Question: I created my own custom template and backend layout.
Here is my backend layout code :
'''
backend_layout {
colCount = 3
rowCount = 2
rows {
1 {
columns {
1 {
name = Solution 1
colPos = 1
}
2 {
name = Solution 2
colPos = 0
}
3 {
name = Solution 3
colPos = 2
}
}
}
2 {
columns {
1 {
name = Products 1
colPos = 3
}
2 {
name = Products 2
colPos = 4
}
3 {
name = Products 3
colPos = 5
}
}
}
}
}
'''
Here is my custom template, I just have included the section of html file :
'''
<div class="row" id="solution">
<!-- ###SOLUTIONLEFT### Start-->
<!-- ###SOLUTIONLEFT### End-->
<!-- ###SOLUTIONMID### Start-->
<!-- ###SOLUTIONMID### End-->
<!-- ###SOLUTIONRIGHT### Start-->
<!-- ###SOLUTIONRIGHT### End-->
</div>
<div class ="row" id="product">
<!-- ###PRODUCTLEFT### Start -->
<!-- ###PRODUCTLEFT### End -->
<!-- ###PRODUCTMID### Start -->
<!-- ###PRODUCTMID### End -->
<!-- ###PRODUCTRIGHT### Start -->
<!-- ###PRODUCTRIGHT### End -->
</div>
'''
My page template code is :
'''
page.10.subparts {
SOLUTIONLEFT< styles.content.getLeft
SOLUTIONMID< styles.content.get
SOLUTIONRIGHT< styles.content.getRight
PRODUCTLEFT < styles.content.getLeft
PRODUCTMID < styles.content.get
PRODUCTRIGHT < styles.content.getRight
}
'''

I am trying to display product page info in second row. I am not able to do. So how to display it. Am I following proper way for creating template in typo3?
Can i do something like 'PRODUCTLEFT = style.content.getLeft.select = where row = 1' to display content from second row in backend?
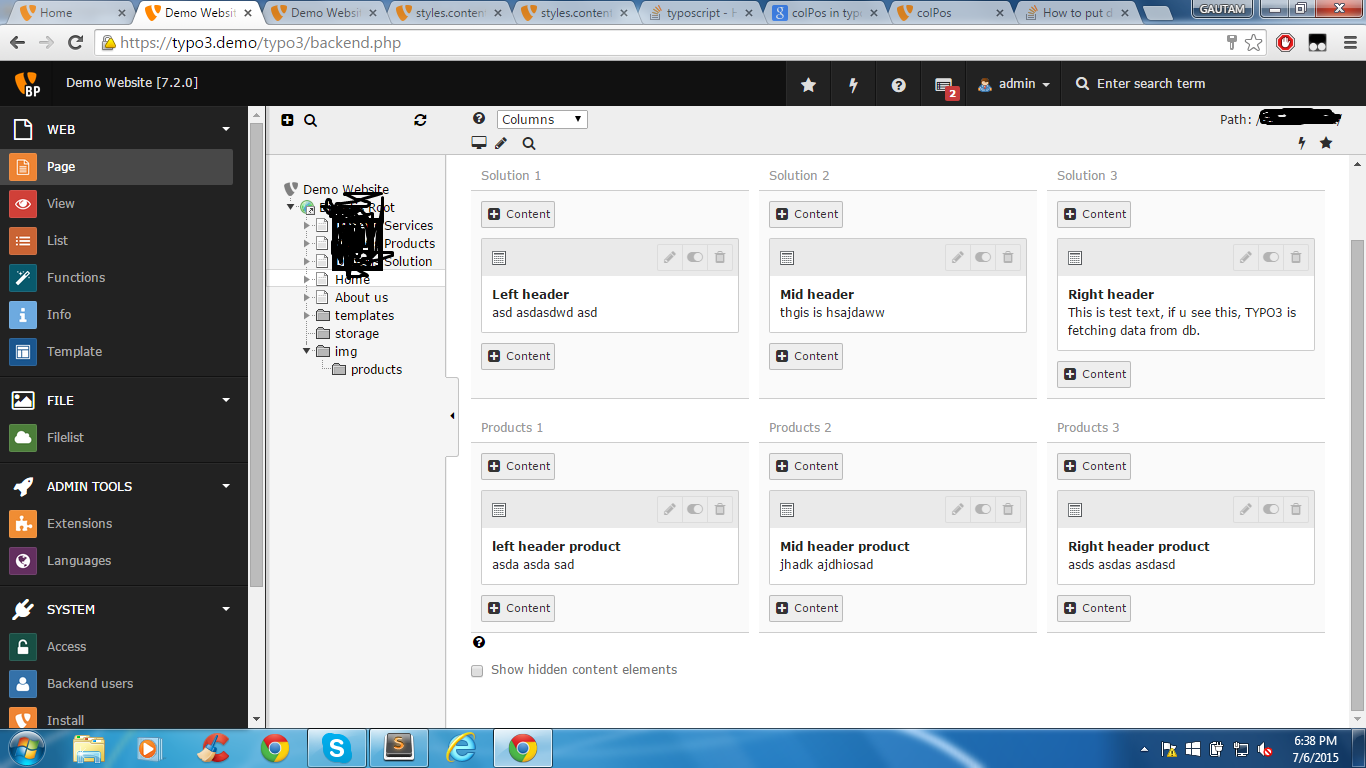
Answer: You are nearly correct. You just need to specify the colPos from the Backend Layout of the content you want to assign to a subpart in your TypoScrip:
'''
page.10.subparts {
...
PRODUCTLEFT < styles.content.get
PRODUCTLEFT.select.where = colPos=3
...
}
'''
'styles.content.get' 'styles.content.getLeft' and 'styles.content.getRight' are just preconfigured for the default colPos configuration TYPO3 shipps out of the box (0, 1 and 2).